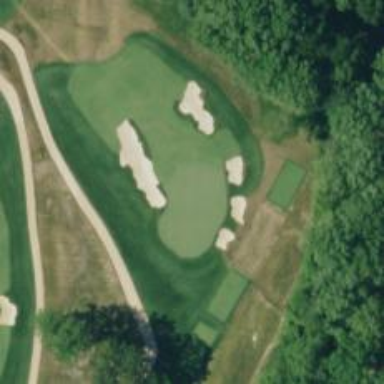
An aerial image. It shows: Golf hole.